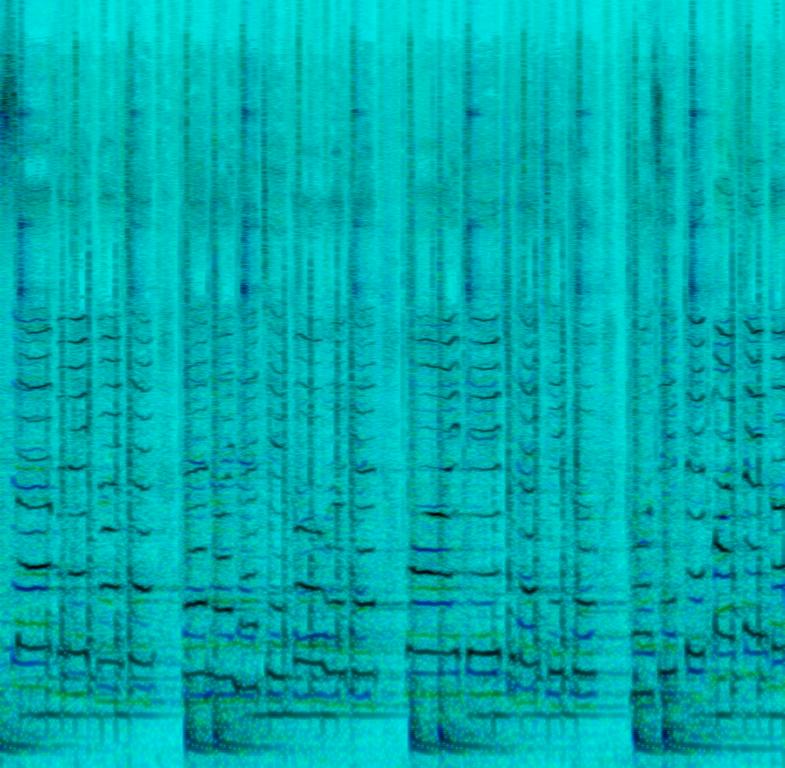
This clip is two different tracks. The first one is a female vocalist singing a nursery rhyme with lively drums, tambourine beats and vocal backup. The second track is a child singing a song with a playful piano accompaniment . The songs are children’s nursery rhymes.